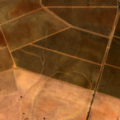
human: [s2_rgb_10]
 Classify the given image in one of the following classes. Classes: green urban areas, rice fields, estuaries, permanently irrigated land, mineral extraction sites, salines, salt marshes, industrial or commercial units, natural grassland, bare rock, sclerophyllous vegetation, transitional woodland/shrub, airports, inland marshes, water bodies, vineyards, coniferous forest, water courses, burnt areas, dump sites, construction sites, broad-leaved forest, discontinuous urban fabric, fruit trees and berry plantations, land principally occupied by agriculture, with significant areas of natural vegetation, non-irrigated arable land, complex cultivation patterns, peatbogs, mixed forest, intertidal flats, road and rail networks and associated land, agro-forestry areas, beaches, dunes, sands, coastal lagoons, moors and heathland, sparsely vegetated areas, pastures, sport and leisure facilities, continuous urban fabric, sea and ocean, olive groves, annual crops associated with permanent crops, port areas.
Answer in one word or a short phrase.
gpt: non-irrigated arable land, olive groves